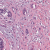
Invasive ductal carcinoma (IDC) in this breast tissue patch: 1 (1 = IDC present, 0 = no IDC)